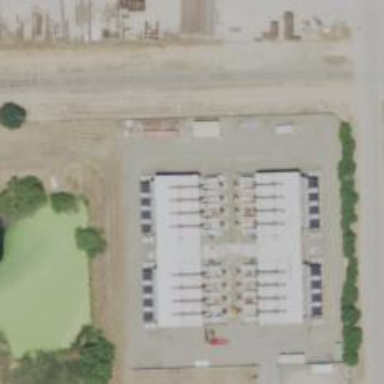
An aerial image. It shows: Gas-powered generator.